Question: I came across <URL> as a guide.
'~/Library/Application Support/Google/Chrome/Default/User StyleSheets/Custom.css'
'C:UsersYourUsernameAppDataLocalGoogleChromeUser DataDefaultUser StyleSheetsCustom.css'
'~/.config/chromium/Default/User StyleSheets/Custom.css'
---
Midway through, I started running into a problem when modifying rules with very common selectors. The first two I ran into were '#main' and '#toolbar'. When adding rules for the more common selectors, if a web page is also using these same selectors (ie. google search), then the rules are applying to those pages or sites as well.
I understand why this is happening. My question is...
## Is there a way to only target the DevTools window in Chrome via this Custom.css file without affecting any other domain?
I've tried using the '@moz-document domain ()' and '@moz-document url-prefix ()'declarations but can't figure it out...
I'm too far in to give up now, so I'm hoping someone can assist.
---
Here is a screenshot of my progress so far:
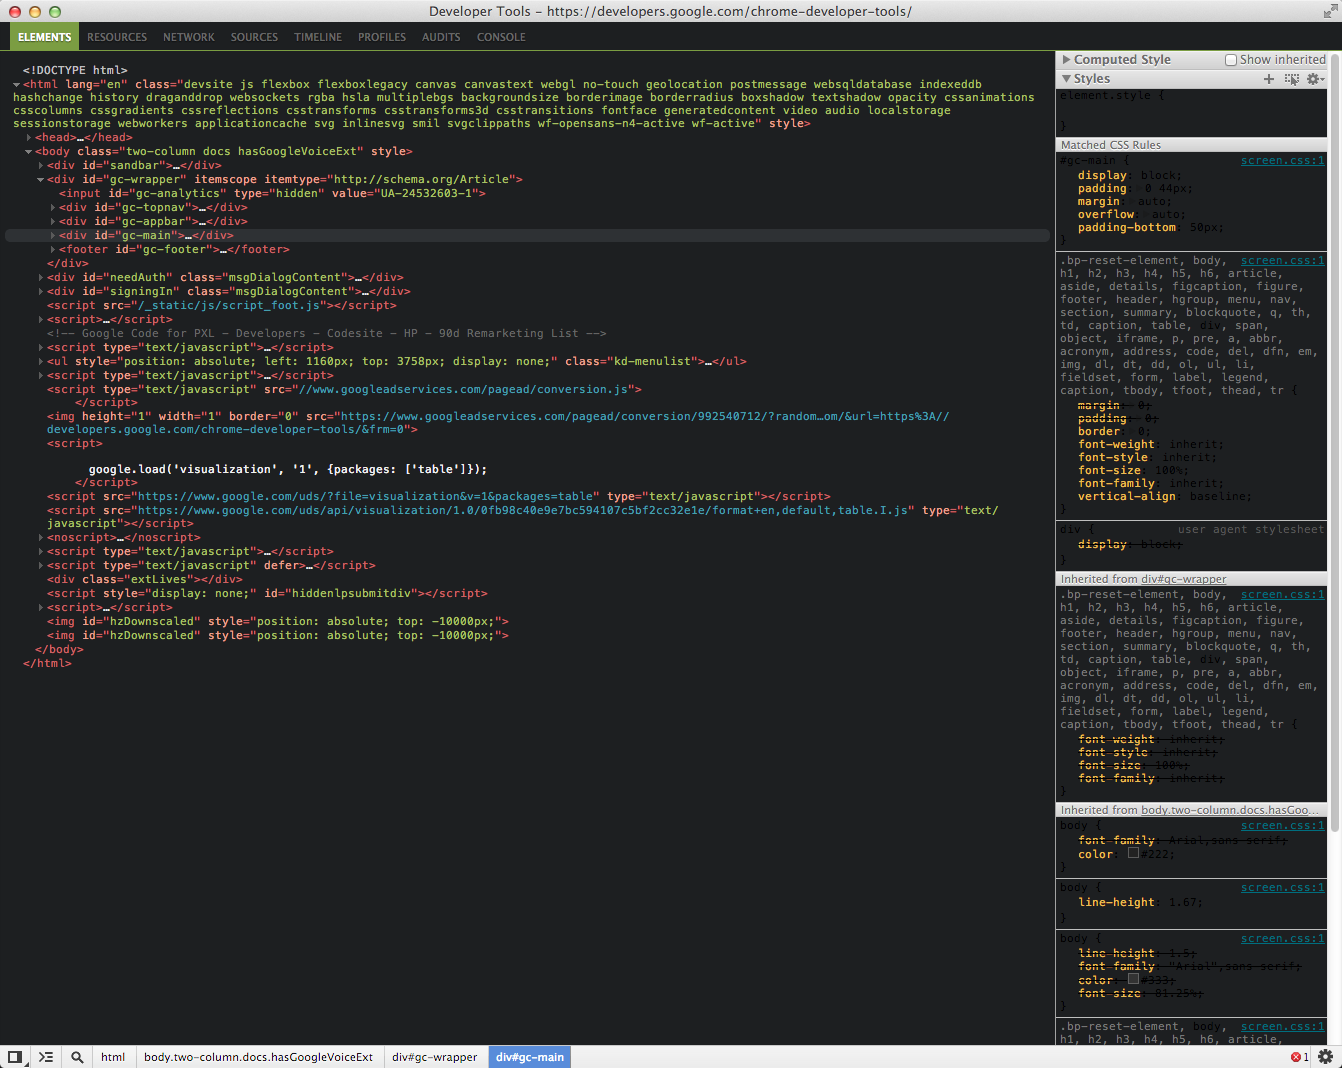
Answer: Ok, so after digging around, I noticed I actually missed the notice right smack dab at the top of the original article page:
> Since publishing this article the Chrome Team have added a unique ID
to the container of the Chrome Dev Tools. The ID is '#-webkit-web-inspector'(<URL>
So, the fix to my above post is to add 'body#-webkit-web-inspector' to all of your selectors and it works perfect, thus only targeting chromes DevTools window. Also, ... to those wanting to create a more complete theme, it's to do it via "inspecting the inspector". More info on how to do this can be found here: <URL>
See screenshot below of "inspecting the inspector":